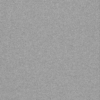
Label: dusty